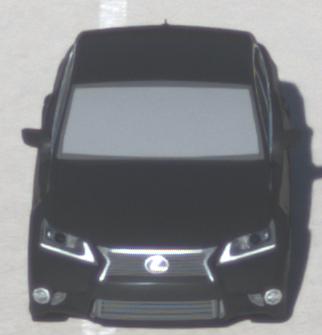
Make: Lexus
Model: GS 250
Detailed model: GS (L10)
Model produced from: 2012/06
Model produced until: 2013/12
Doors: 4
Color: black
Road condition: dry road
Daytime: morning or afternoon
Contrast: high contrast